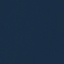
Land use / land cover class: SeaLake